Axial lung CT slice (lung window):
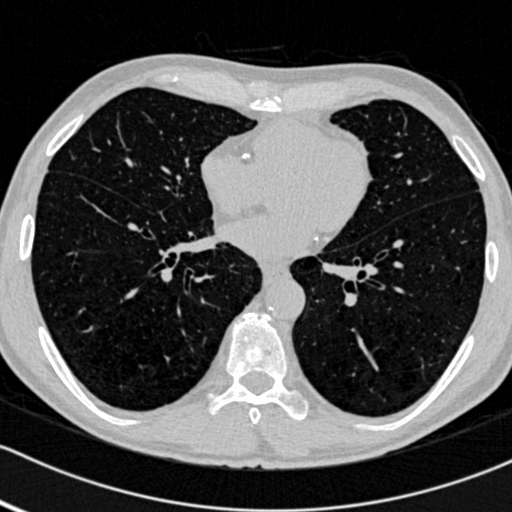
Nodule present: no